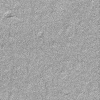
Atmospheric dust classification: not_dusty